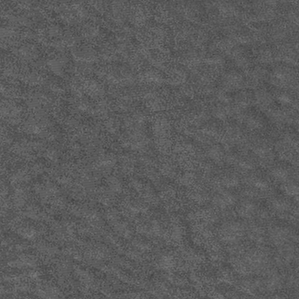
Label: frost